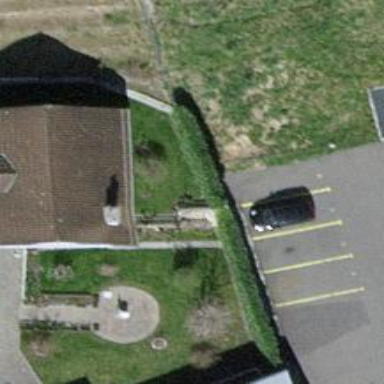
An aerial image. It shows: Wall barrier.